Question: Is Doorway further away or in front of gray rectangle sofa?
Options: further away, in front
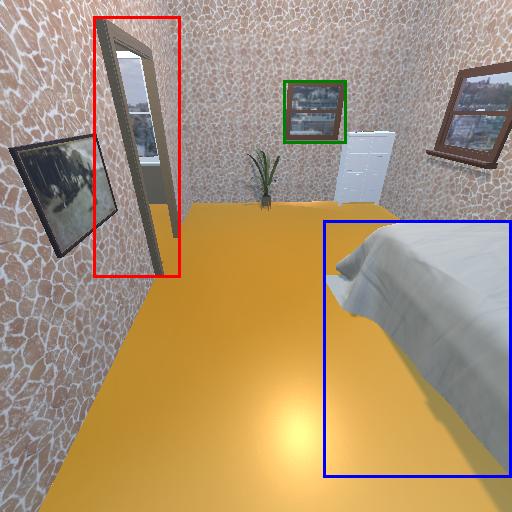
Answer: further away